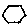
Label: hexagon